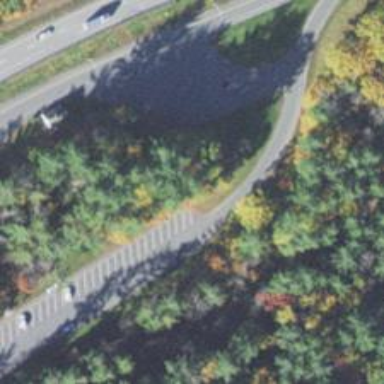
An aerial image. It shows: Service road leading to rest area.